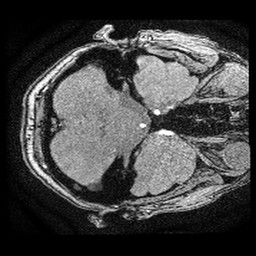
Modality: angio
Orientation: axial
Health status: ill
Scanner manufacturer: ge
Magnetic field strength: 3 T
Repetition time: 0.024 s
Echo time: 0.0057 s